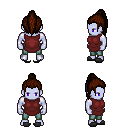
a pixel art fantasy rpg character, male body template, dark elf, purple skin, maroon tunic, teal pants, brown long topknot hairstyle, gray slippers, four views (front, back, left, right), 2x2 character sprite sheet, small pixel art, hard edges, no anti-aliasing